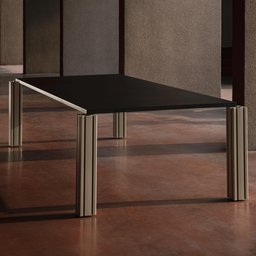
Label: furniture